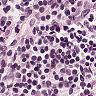
Metastatic tissue present: no